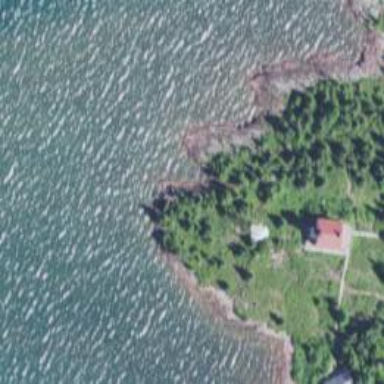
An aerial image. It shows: Lighthouse.